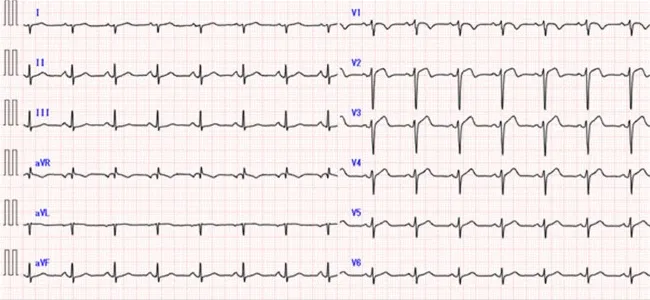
Electrocardiogram at admission.
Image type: electrography (ekg)